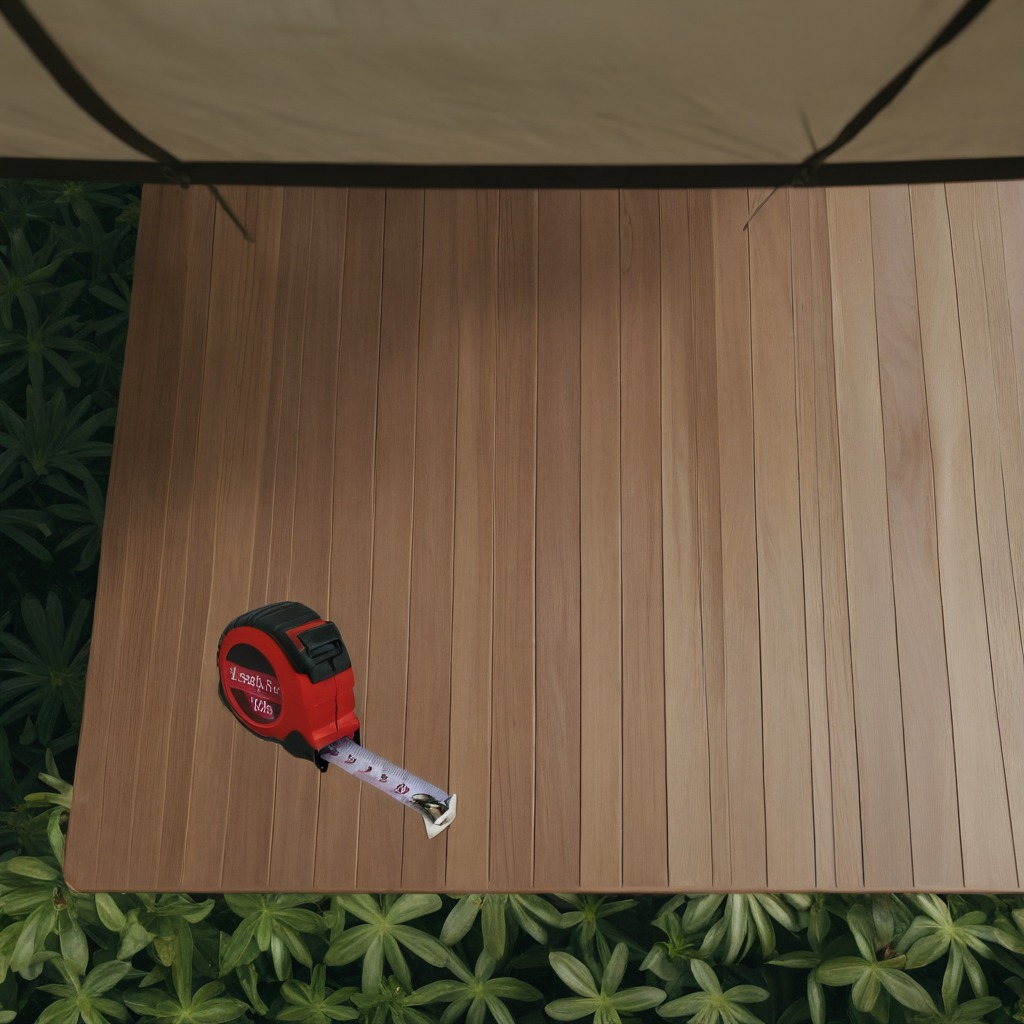
A measuring tape is lying on the wooden table.